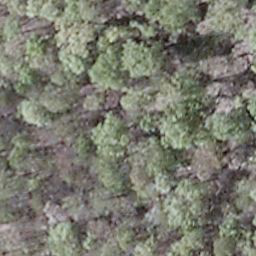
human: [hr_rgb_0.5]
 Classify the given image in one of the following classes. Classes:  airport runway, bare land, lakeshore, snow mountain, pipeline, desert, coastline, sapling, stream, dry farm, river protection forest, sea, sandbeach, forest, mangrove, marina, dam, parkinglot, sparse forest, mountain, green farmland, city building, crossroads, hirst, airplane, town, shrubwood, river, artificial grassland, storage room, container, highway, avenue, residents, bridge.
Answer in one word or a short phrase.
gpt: shrubwood